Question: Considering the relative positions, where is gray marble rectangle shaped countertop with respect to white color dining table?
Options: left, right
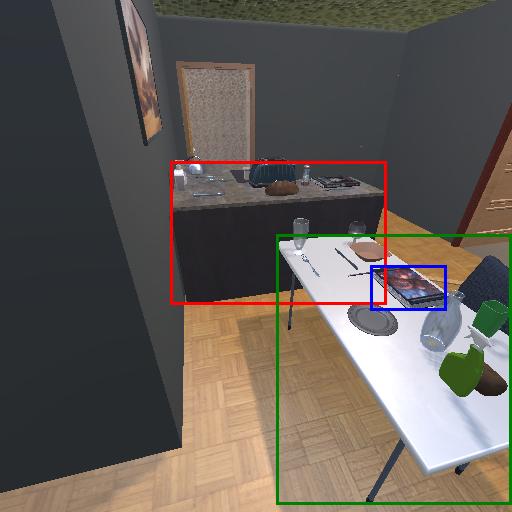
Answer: left